Question: I want the logout link to be shown at the extreme right when the other menuitems are hidden.
In fact its showing in the middle .
How I can force it to be in the right.
'''
<div class="nav-content container">
<div class="nav-wrapper">
<ul class="main-nav">
<asp:PlaceHolder runat="server" ID="hideNav">
<li runat="server" id="home" Visible="false" class="hide"><asp:HyperLink Id="homeLink" runat="server"></asp:HyperLink></li>
<li runat="server" id="reportClaim" Visible="False" class="hide"><asp:HyperLink runat="server" NavigateUrl="/reportclaim.aspx" Text="<span>Report Claim</span>" ID="reportClaimLink"></asp:HyperLink></li>
<li id="lnkLogOut1" runat="server" style=" "><asp:HyperLink runat="server" NavigateUrl="~/LogOut.aspx" Text="<span>Log Out</span>"></asp:HyperLink></li>
</asp:PlaceHolder>
</ul>
</div>
'''
I tried
'''
.pull-right {
float: right !important;
}
'''
but not working

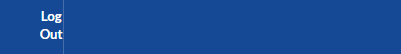
Answer: Plesase use following code:
'''
<div class="nav-content container" >
<div class="nav-wrapper" >
<ul class="main-nav" >
<asp:PlaceHolder runat="server" ID="hideNav">
<li runat="server" id="home" Visible="true" class="hide" ><asp:HyperLink Id="homeLink" runat="server" Text="<span> Claim</span>"></asp:HyperLink></li>
<li runat="server" id="reportClaim" Visible="true" class="hide"><asp:HyperLink runat="server" NavigateUrl="/reportclaim.aspx" Text="<span>Report Claim</span>" ID="reportClaimLink"></asp:HyperLink></li>
</asp:PlaceHolder>
</ul>
</div>
<div align="right" style="vertical-align:top">
<asp:HyperLink ID="HyperLink1" runat="server" NavigateUrl="~/LogOut.aspx" Text="<span>Log Out</span>"></asp:HyperLink>
</div>
'''
Here you need to create Link button in another Div tag and set align to that div as a right
Also we have removed UL & LI tag for Logout Div , I don't think it is required.